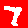
Digit: 7